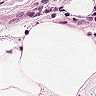
Metastatic tissue present: yes